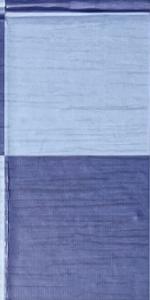
Label: Empty